Field crop: maize
Growth stage: 2
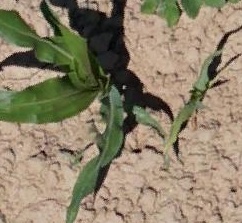
Species: maize